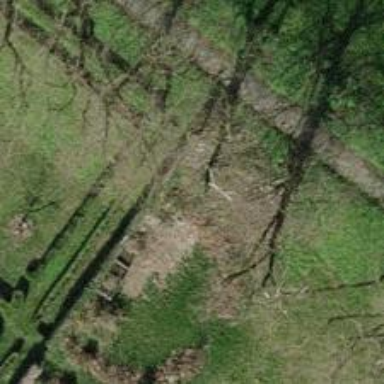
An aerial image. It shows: Hedge barrier.